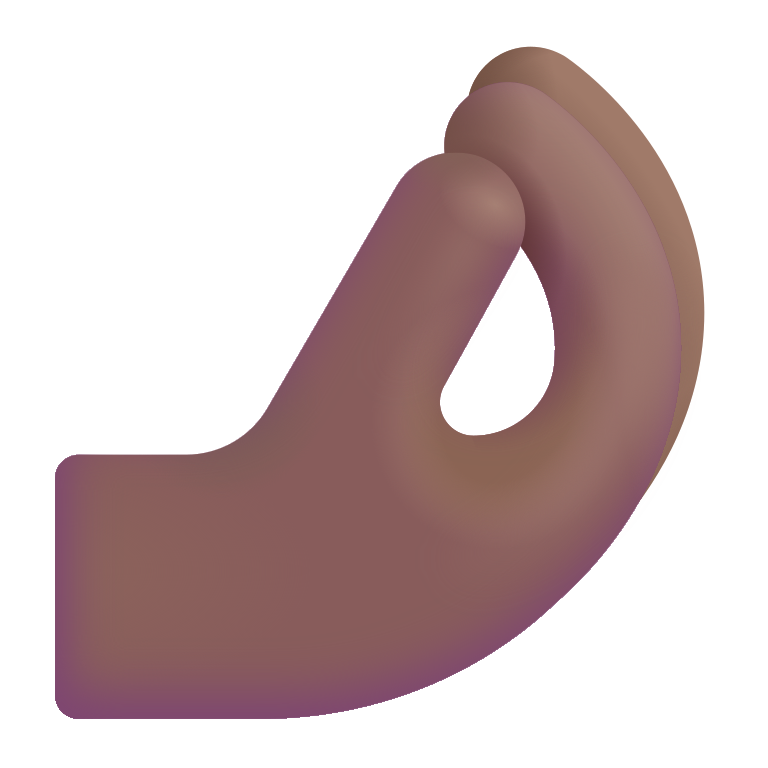
pinched fingers color  dark